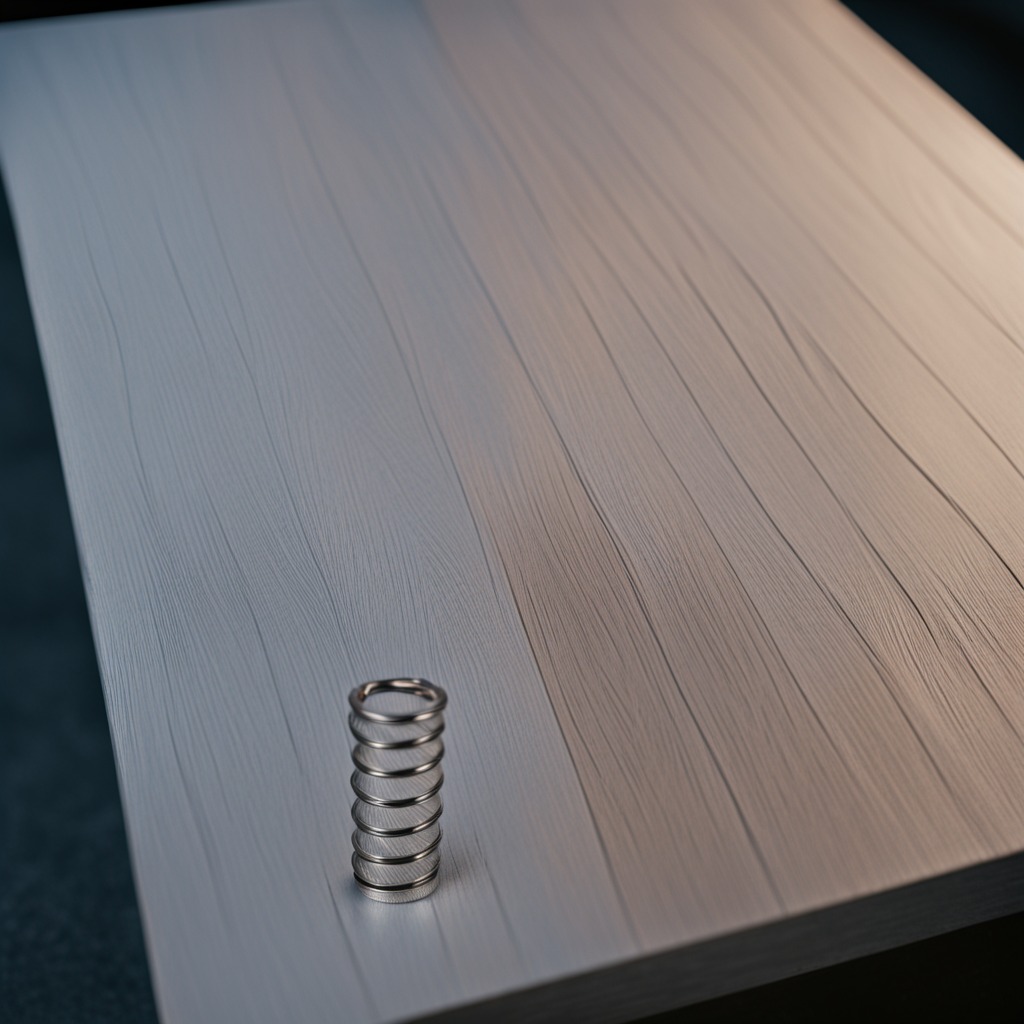
A coiled metal spring is lying on the old table.